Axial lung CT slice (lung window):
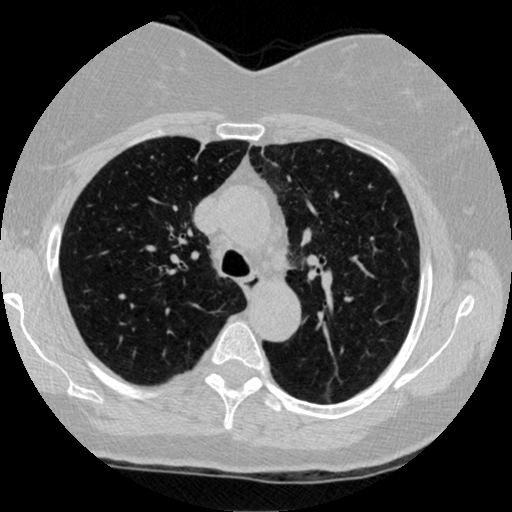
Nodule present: no